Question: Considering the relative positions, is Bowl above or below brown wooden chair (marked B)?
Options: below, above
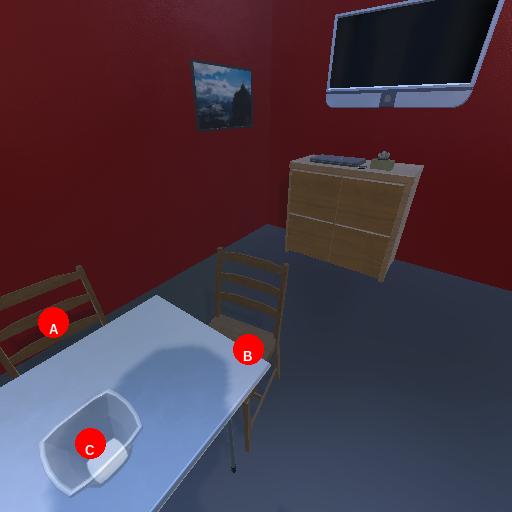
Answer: below